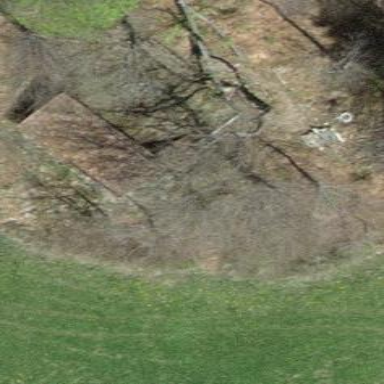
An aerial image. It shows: Military bunker.